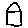
Label: house